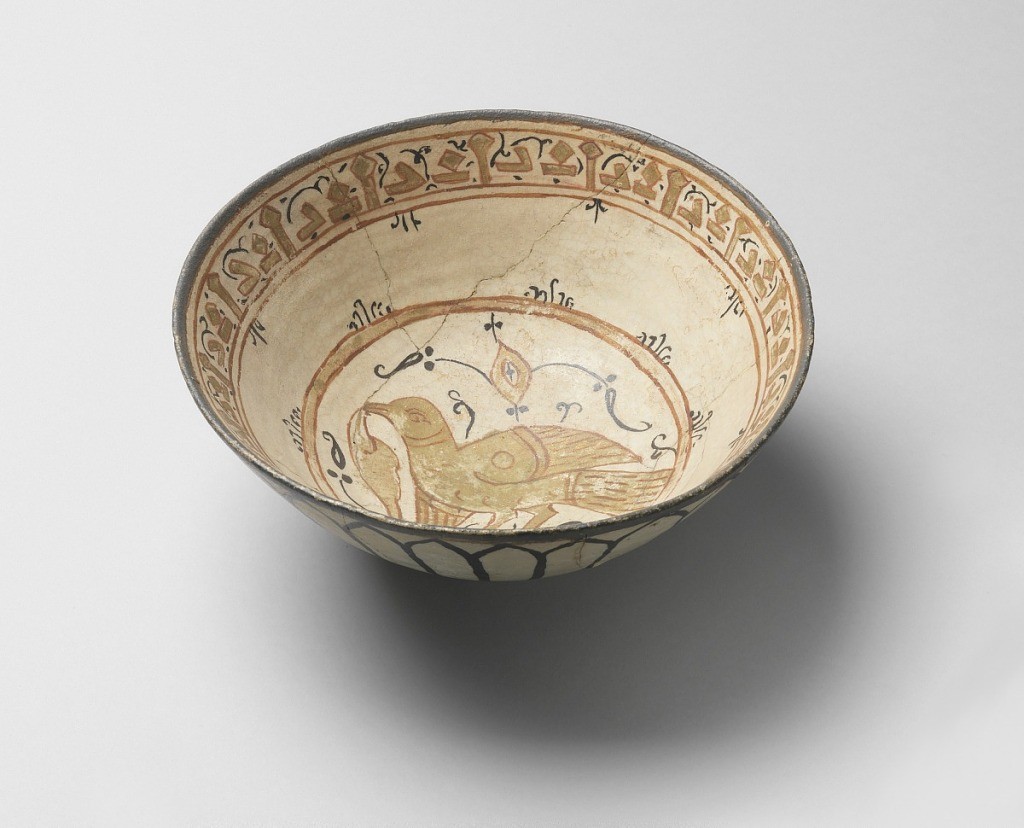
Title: Bowl
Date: ca. 13th–14th century
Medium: Glazed earthenware
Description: On slight foot a slightly curved bowl of coarse whiteish clay, the lower part unglazed. Slight pinkish white glaze on upper outside and on inside; in center a bird painted in red and gold, in two red circles; at edge block script in red and gold. Black scrolls completing decoration; black lines forming arches on outside.